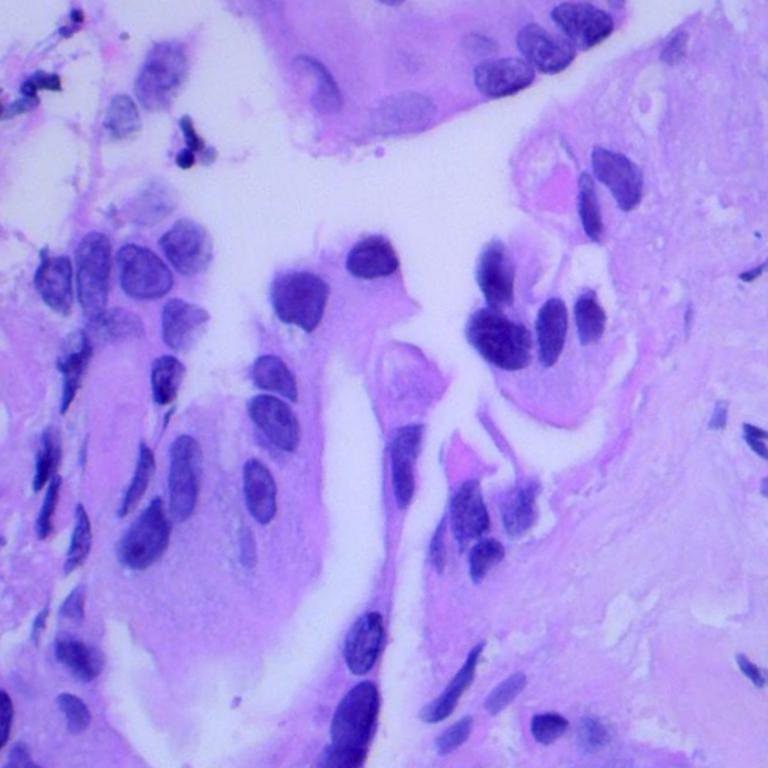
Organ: lung
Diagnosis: adenocarcinomas